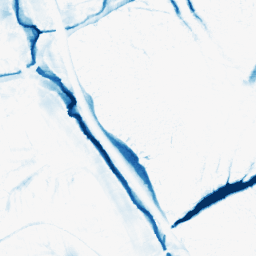
Category: morphological
Decomposition family: morphological_ellipse
Decomposition parameters: operation: closing
width: 20
height: 30
Upsampling method: bicubic_3x
Upsampling parameters: scale: 3
Upsampling scale: 3